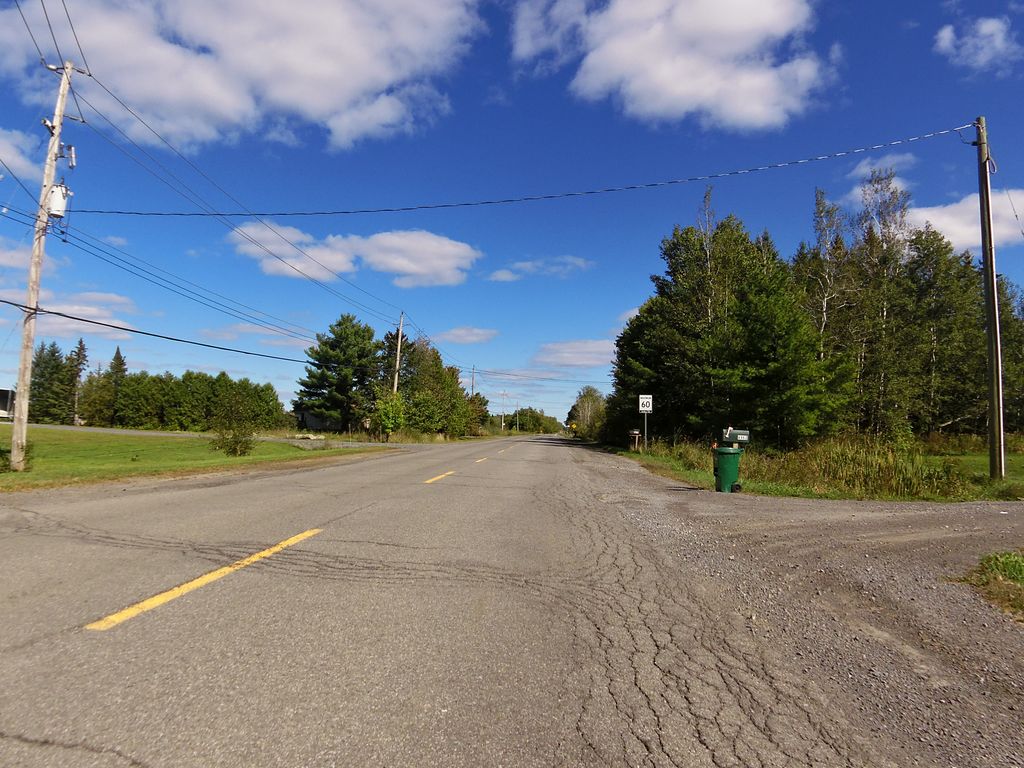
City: ottawa-gatineau